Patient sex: M
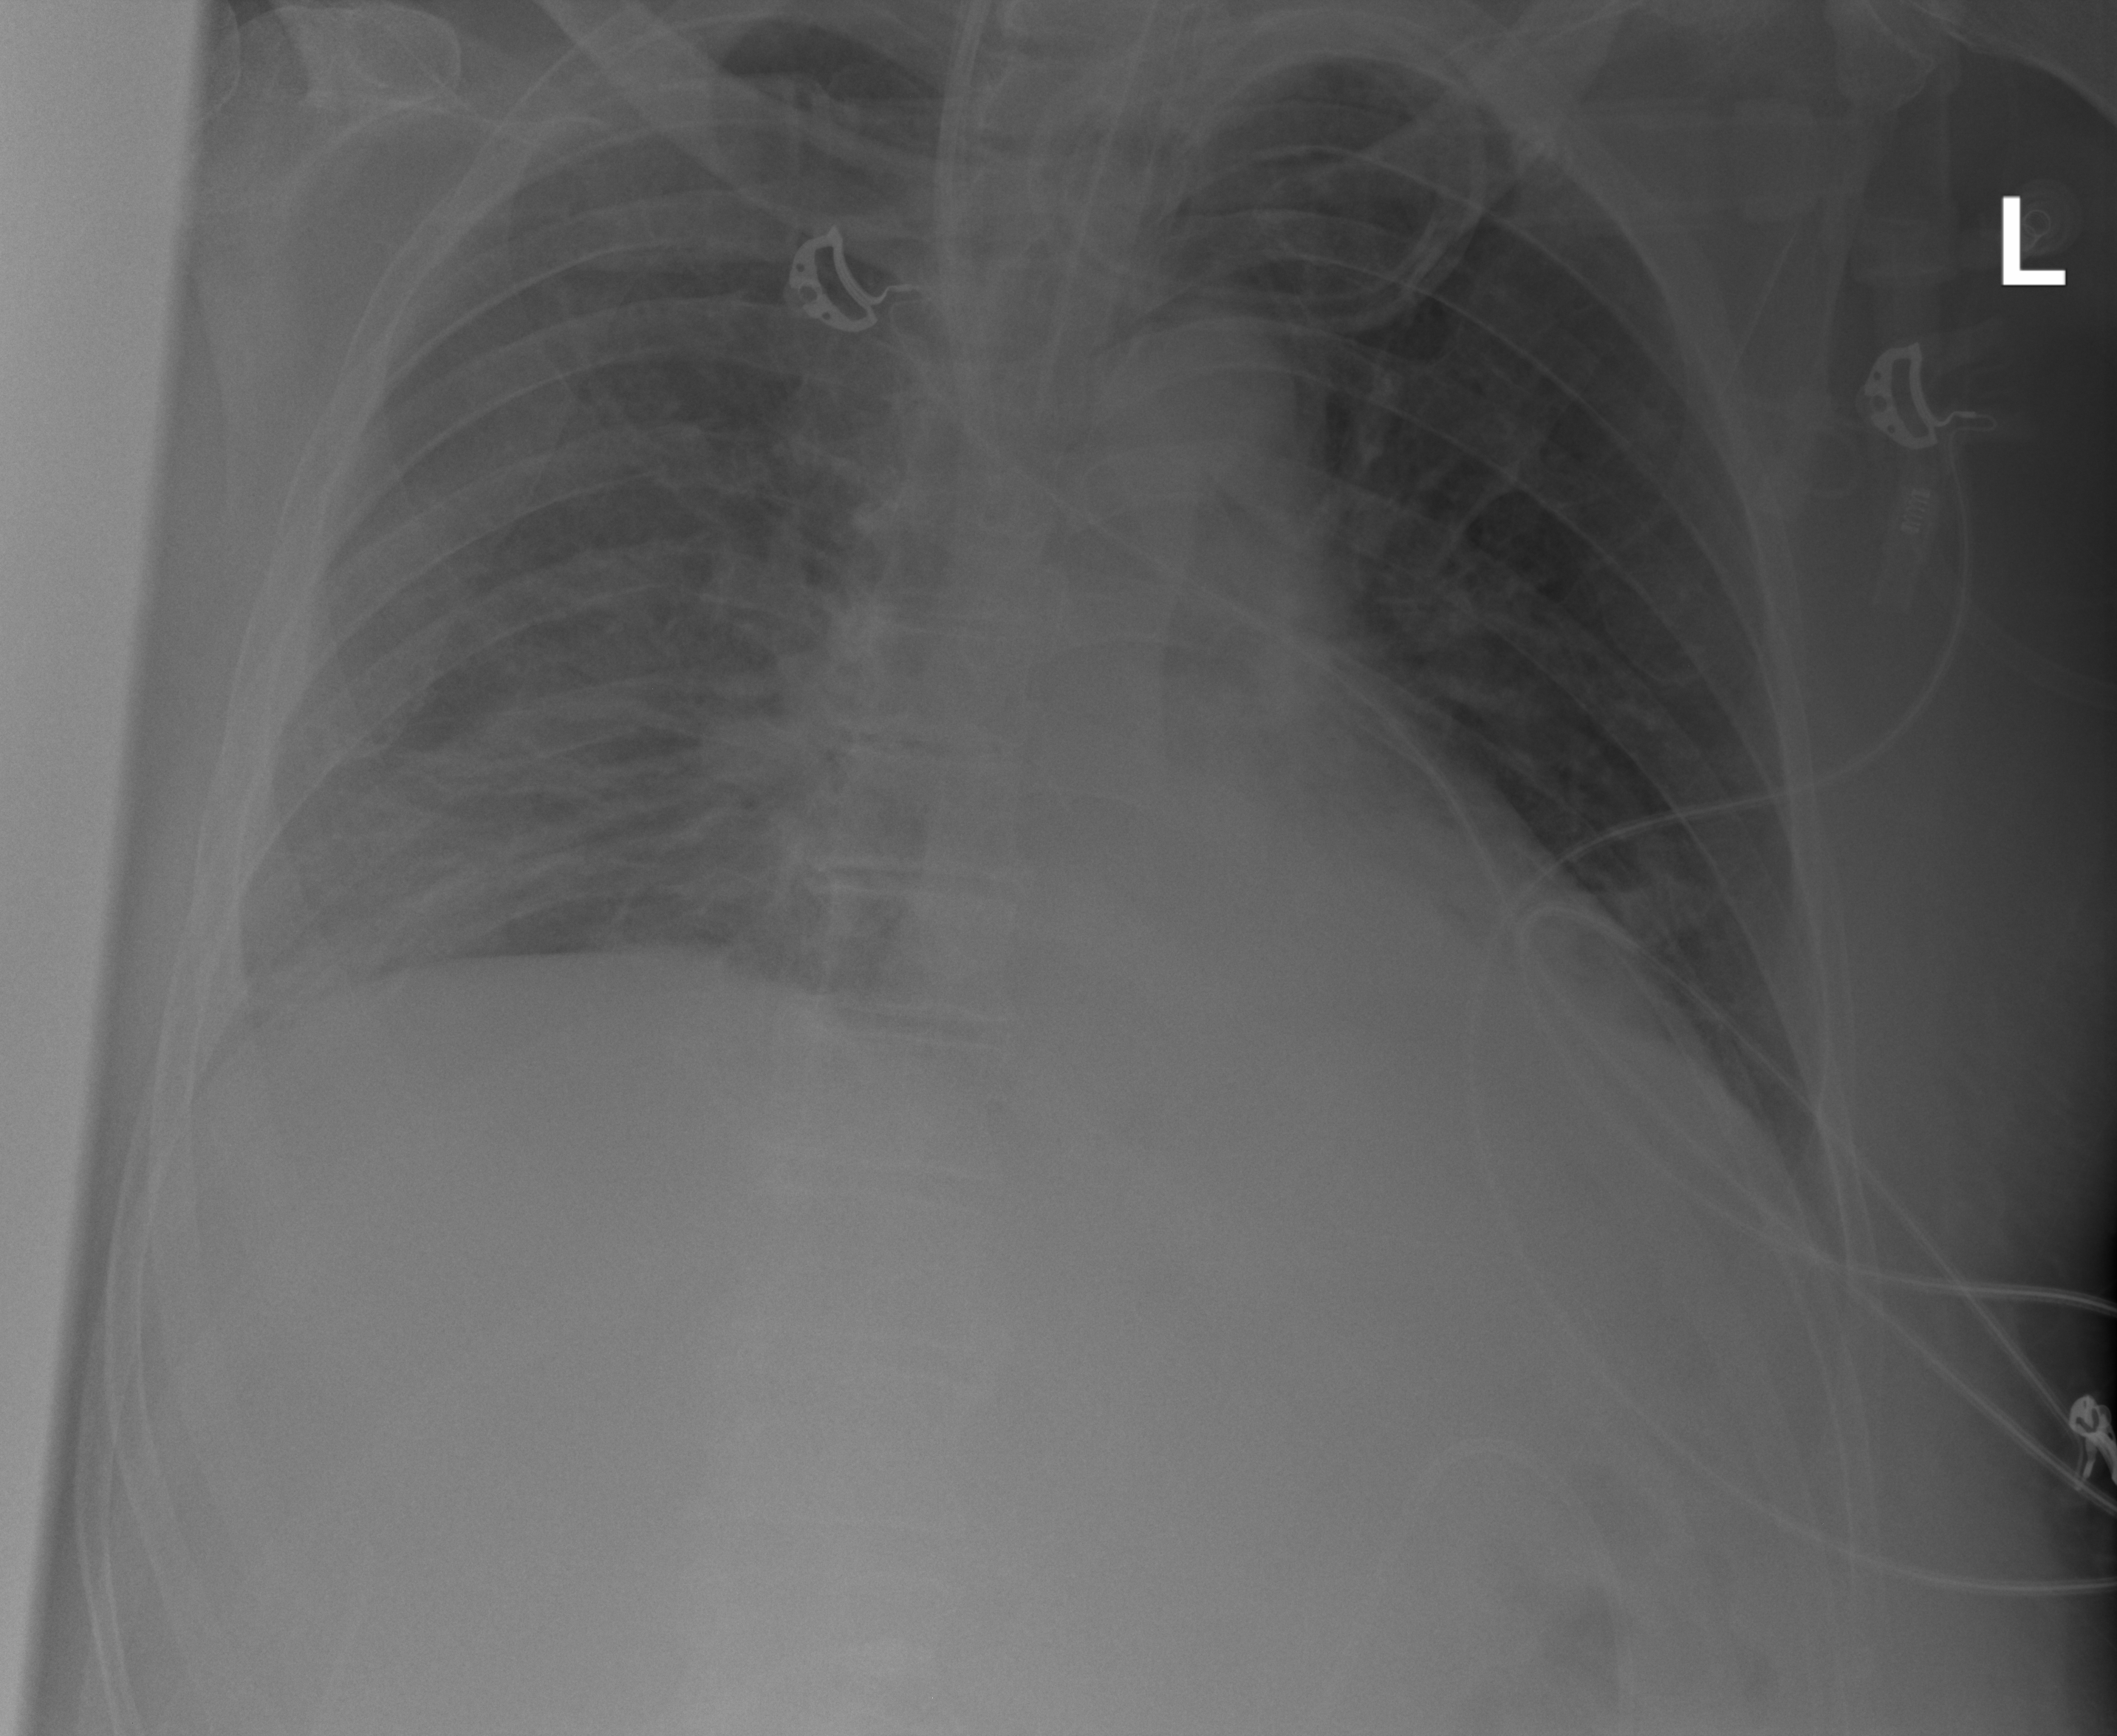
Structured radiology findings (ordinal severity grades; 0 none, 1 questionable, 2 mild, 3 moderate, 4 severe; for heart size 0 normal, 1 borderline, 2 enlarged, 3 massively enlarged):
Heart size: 1
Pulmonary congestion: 2
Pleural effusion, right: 0
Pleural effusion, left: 2
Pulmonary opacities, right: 2
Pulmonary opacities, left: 1
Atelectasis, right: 2
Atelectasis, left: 1